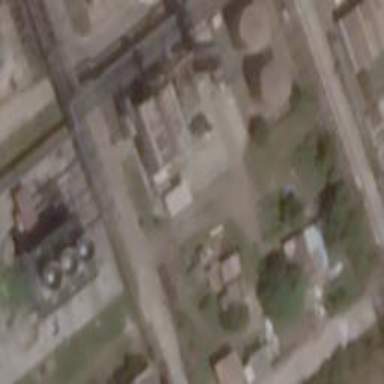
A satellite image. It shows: Industrial building.